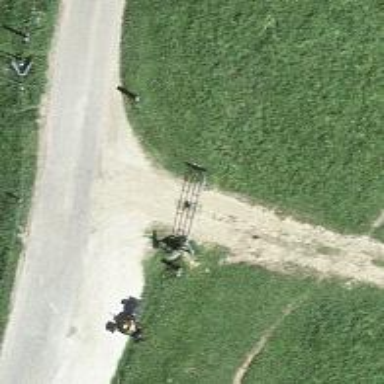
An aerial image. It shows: Vertical gate.